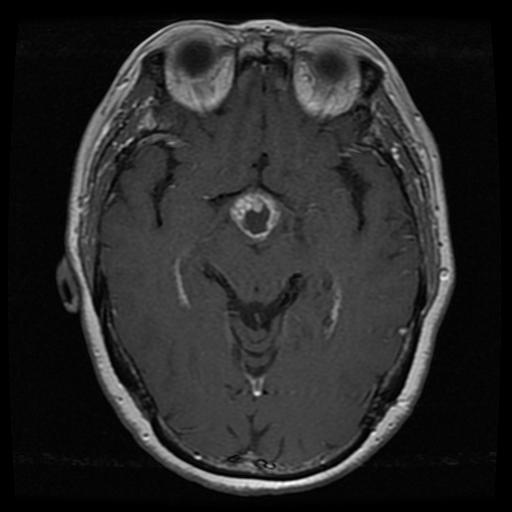
Label: pituitary